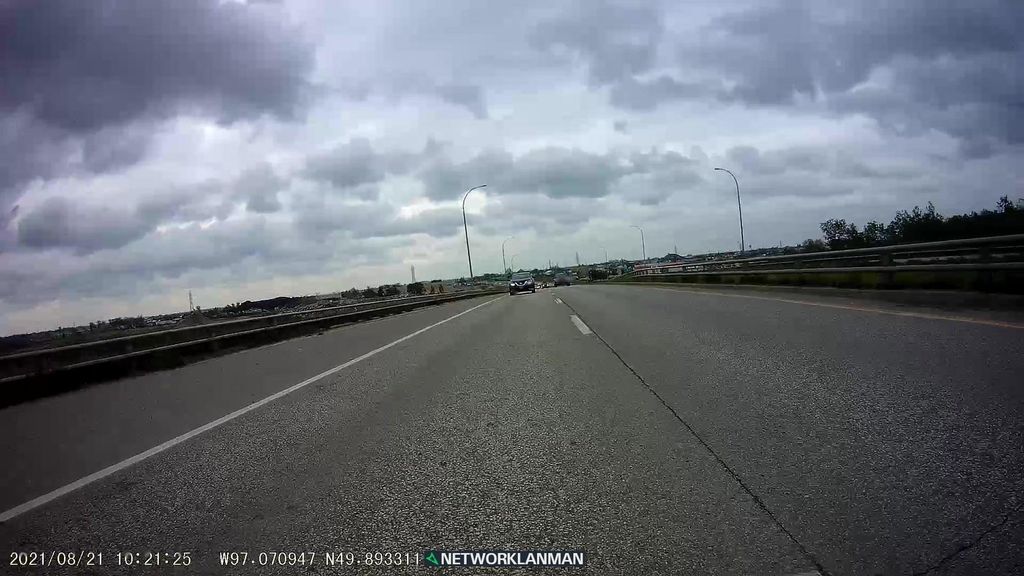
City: winnipeg